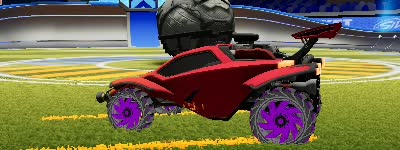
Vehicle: octane